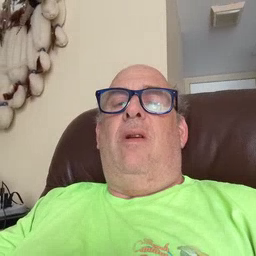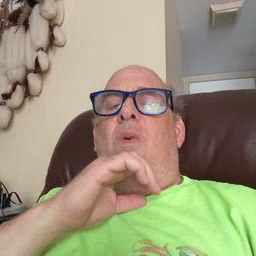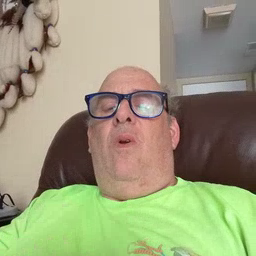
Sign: old